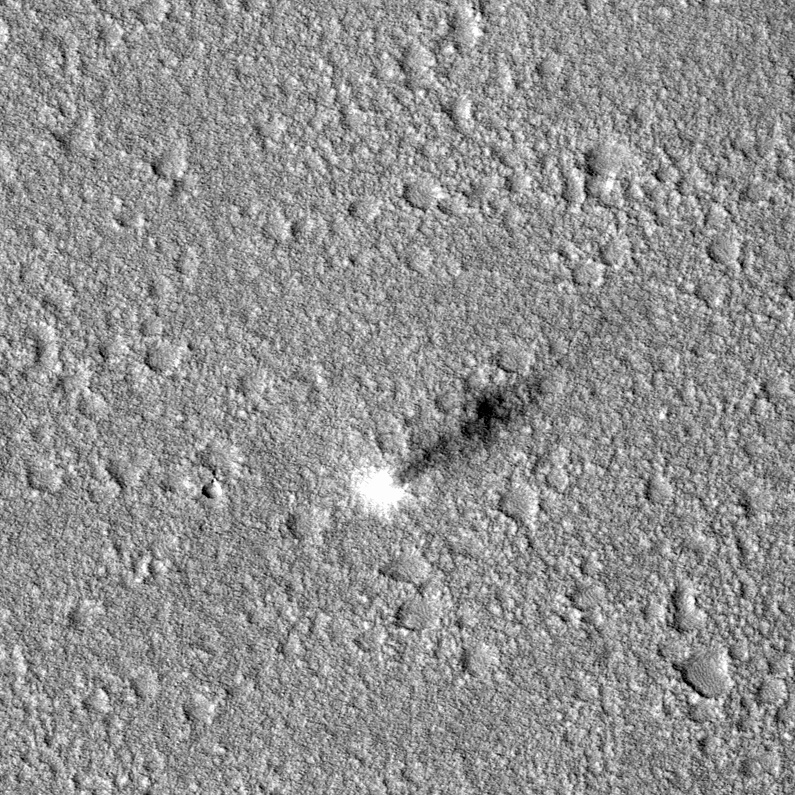
Label: dustdevil